Field crop: maize
Growth stage: 2
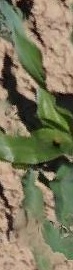
Species: maize